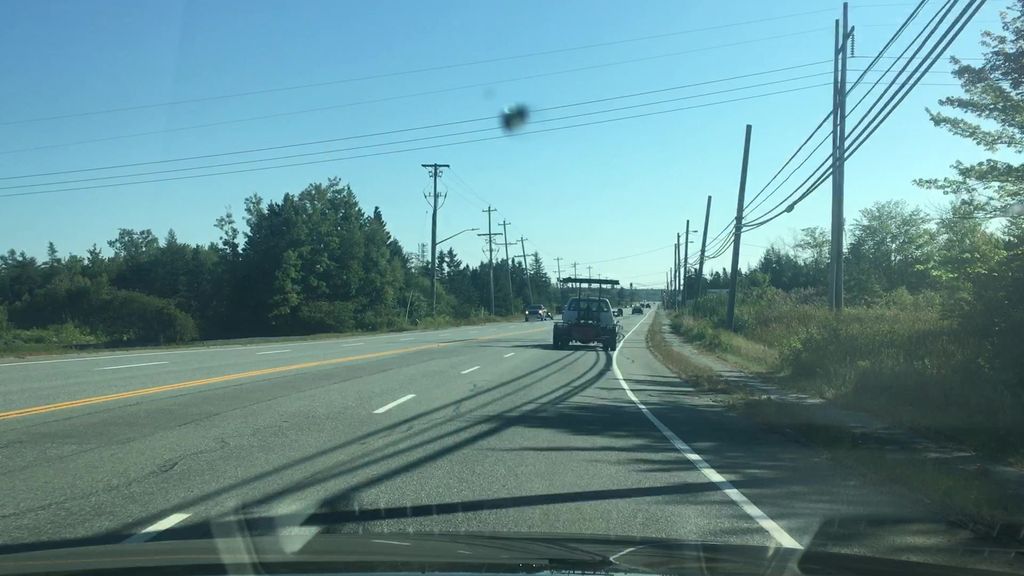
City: halifax